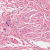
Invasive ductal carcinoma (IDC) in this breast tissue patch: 0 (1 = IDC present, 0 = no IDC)